Question: I've a task to compare two pdfs to which I've used the following library:
<URL>
The issue is, I've to ignore some parts of pdf and I need coordinates for that. How do I get the coordinates as mentioned in the documentation? I've researched but all the tools used just shows x and y coordinates, I need 4 dimensions here.
'''
exclusions: [
{
page: 2
x1: 300 // entries without a unit are in pixels. Pdfs are rendered by default at 300DPI
y1: 1000
x2: 550
y2: 1300
},
{
// page is optional. When not given, the exclusion applies to all pages.
x1: 130.5mm // entries can also be given in units of cm, mm or pt (DTP-Point defined as 1/72 Inches)
y1: 3.3cm
x2: 190mm
y2: 3.7cm
},
{
page: 7
// coordinates are optional. When not given, the whole page is excluded.
}
]
'''
I want to ignore the following in a PDF

Thank you.
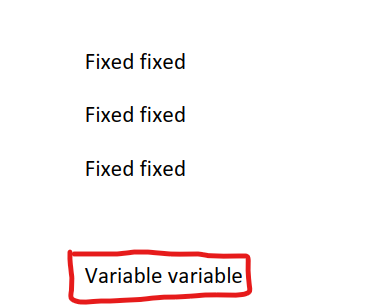
Answer: Thanks to @Olivier for directing me. I used GIMP to load the PDF, and selected the upper left area of the area I want to ignore, and I copied the position. The same I did with lower right. Then I pasted the uper-right into x1 and y1, and lower-right into x2 and y2. Now, it's working as expected. Thank you all.
The attached screenshot showed what I did.
<URL>
<URL>